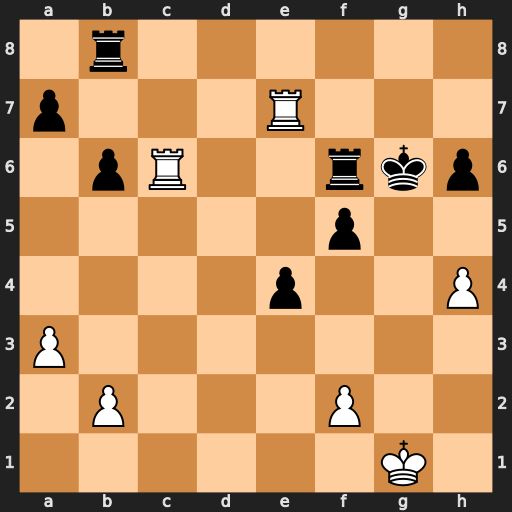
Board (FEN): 1r6/p3R3/1pR2rkp/5p2/4p2P/P7/1P3P2/6K1
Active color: w
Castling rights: -
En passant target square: -
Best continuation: h5+ Kxh5 Rxf6